Question: I have a 'JTable' and want to allow deselecting all rows by clicking into an empty part of the table. This works fine so far. However, even though I call 'table.clearSelection();' the table still shows a border around the previously enabled cell (see cell in the example):

I would like to get rid of this border as well (it looks especially out of place on the Mac's native look and feel, where the cells suddenly turn black).
Fully working minimal example code:
'''
public class JTableDeselect extends JFrame {
public JTableDeselect() {
Object rowData[][] = { { "1", "2", "3" }, { "4", "5", "6" } };
Object columnNames[] = { "One", "Two", "Three" };
JTable table = new JTable(rowData, columnNames);
table.setFillsViewportHeight(true);
table.addMouseListener(new MouseAdapter() {
@Override
public void mousePressed(MouseEvent e) {
if (table.rowAtPoint(e.getPoint()) == -1) {
table.clearSelection();
}
}
});
add(new JScrollPane(table));
setSize(300, 150);
}
public static void main(String args[]) throws Exception {
UIManager.setLookAndFeel(UIManager.getCrossPlatformLookAndFeelClassName());
new JTableDeselect().setVisible(true);
}
}
'''
[edit] Tried to add 'table.getColumnModel().getSelectionModel().clearSelection();' which was mentioned here around. But this does not help either.
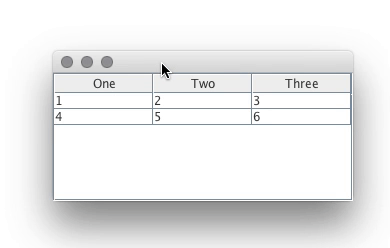
Answer: > Tried to add table.getColumnModel().getSelectionModel().clearSelection();
The 'table.clearSelection()' method invokes that method and the 'clearSelection()' method of the 'TableColumnModel'.
In addition to clearing the selection you also need to reset the "anchor and lead" indexes of the selection model:
'''
table.clearSelection();
ListSelectionModel selectionModel = table.getSelectionModel();
selectionModel.setAnchorSelectionIndex(-1);
selectionModel.setLeadSelectionIndex(-1);
TableColumnModel columnModel = table.getColumnModel();
columnModel.getSelectionModel().setAnchorSelectionIndex(-1);
columnModel.getSelectionModel().setLeadSelectionIndex(-1);
'''
Now if you use the arrow keys the focus will go to (0, 0), so you do lose the information about the last cell that was clicked.
If you only clear the selection model, then you will lose the row information but the column information will remain.
Experiment with clearing one or both of the models to get the effect you desire.